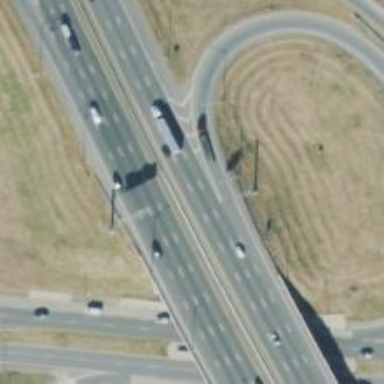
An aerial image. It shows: Motorway junction.